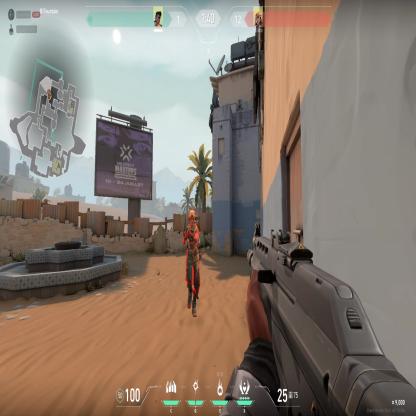
Label: enemy